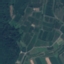
Land use / land cover: PermanentCrop